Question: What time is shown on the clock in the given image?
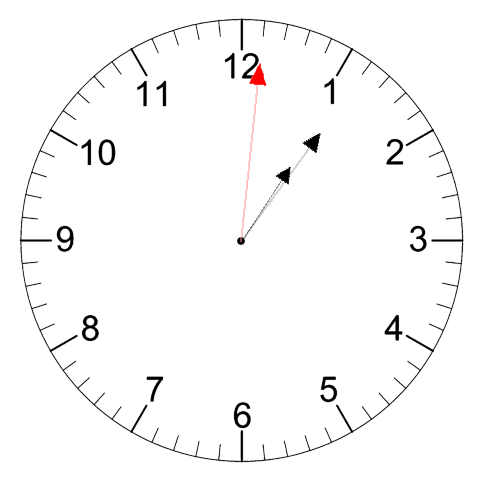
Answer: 01:06:01